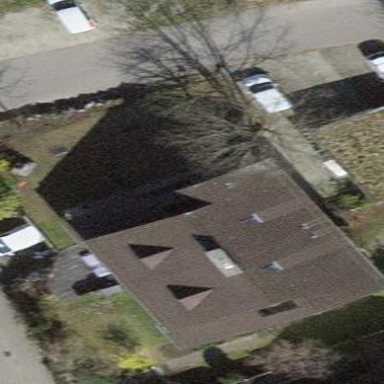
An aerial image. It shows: Building with tile roof.